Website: ulta-beauty
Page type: account-dashboard
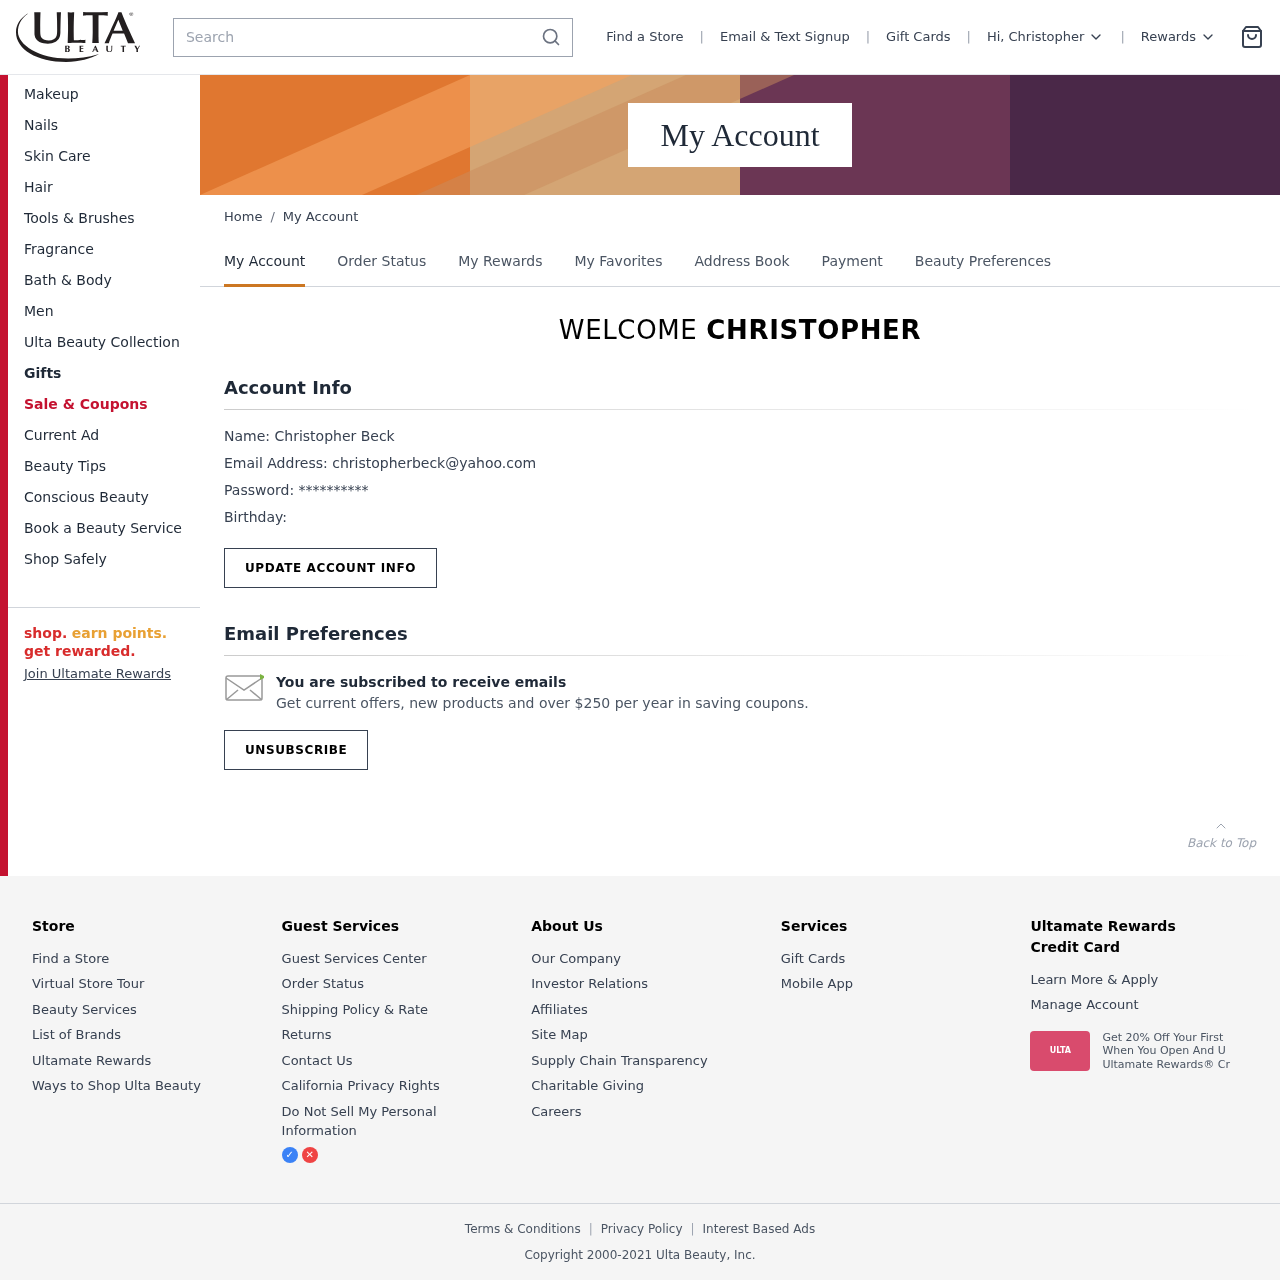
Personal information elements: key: PII_EMAIL
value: christopherbeck@yahoo.com
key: PII_FIRSTNAME
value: Christopher
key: PII_FIRSTNAME
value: CHRISTOPHER
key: PII_FULLNAME
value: Christopher Beck
Search elements: key: HEADER_SEARCH
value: Search